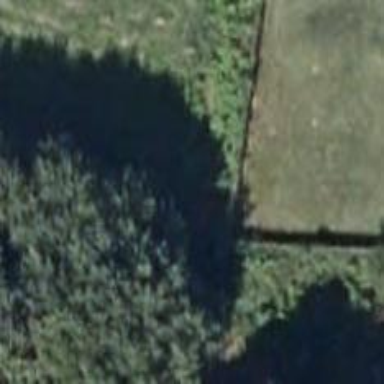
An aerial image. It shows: Fence is in the image.